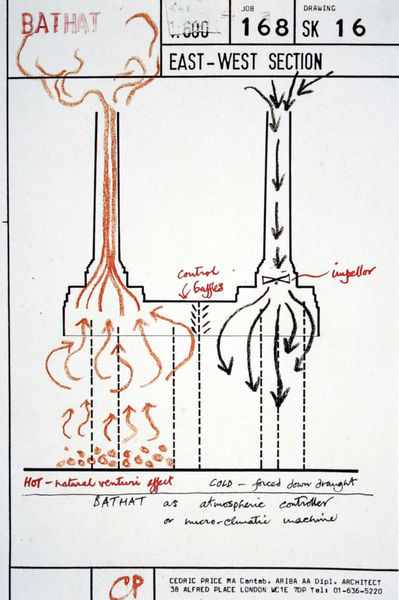
Titel: "Bat Hat", Entwurf für die Umgestaltung des Battersea-Kraftwerks in London - Ostwestschnitt
Künstler: Cedric Price
Schlagwörter: baum, orange, schwarz, skizze, zeichnung, rot, anatomie, kanal, adel, kamin, schrift, grafik, graphik, dampf, zahlen, ziffern, hoch, striche, kälte, grafisch, text, buchstaben, stempel, stift, senkrecht, wärme, karte, wurzeln, ziffer, verkehr, waagerecht, block, aufsteigend, englisch, pfeile, steigend, west, aufsteigen, ost, gestrichelt, abfallend, kanäle, richtungen, rubriken, energie, fallend, hochsteigen, east, karteikarte, notizblock